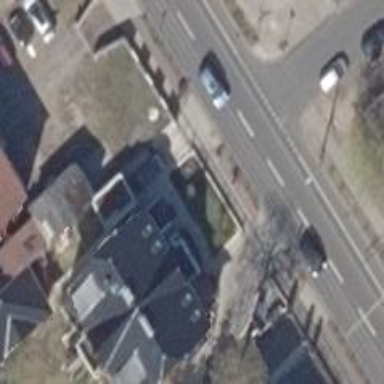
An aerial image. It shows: Half-hipped roof on apartment building.